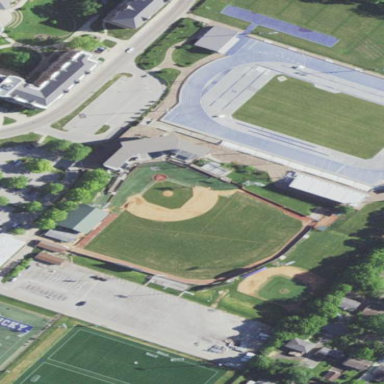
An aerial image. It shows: College Baseball Stadium with baseball pitch.